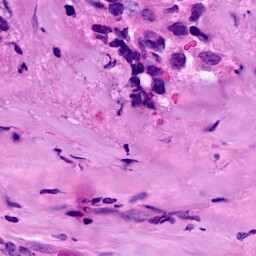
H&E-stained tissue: Breast